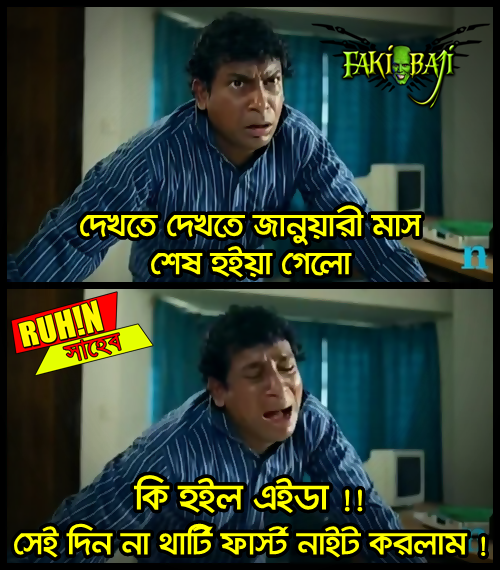
Text: দেখতে দেখতে জানুয়ারী মাস শেষ হইয়া গেলো কি হইল এইডা !! সেই দিন না থার্টি ফার্স্ট নাইট করলাম !
Label: Non Hate